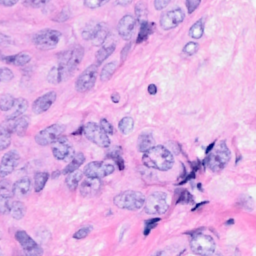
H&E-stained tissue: Breast